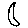
Label: moon